Field crop: tomato
Growth stage: 1
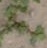
Species: portulaca